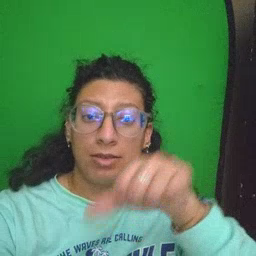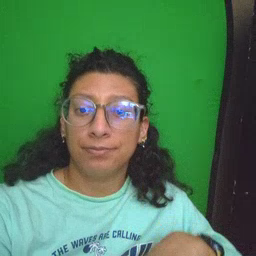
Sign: puzzle